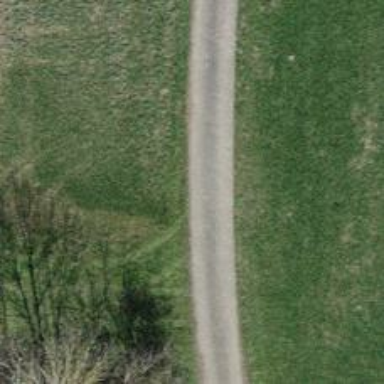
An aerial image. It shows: Agricultural track with grade1 tracktype suitable for agricultural vehicles.